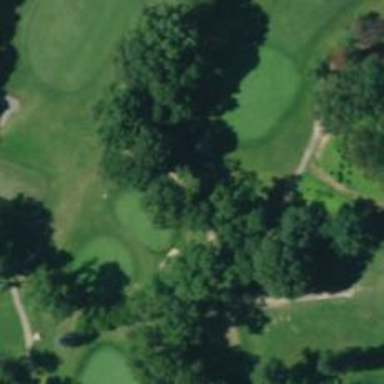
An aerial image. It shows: Footway that serves as golf path.